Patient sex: M
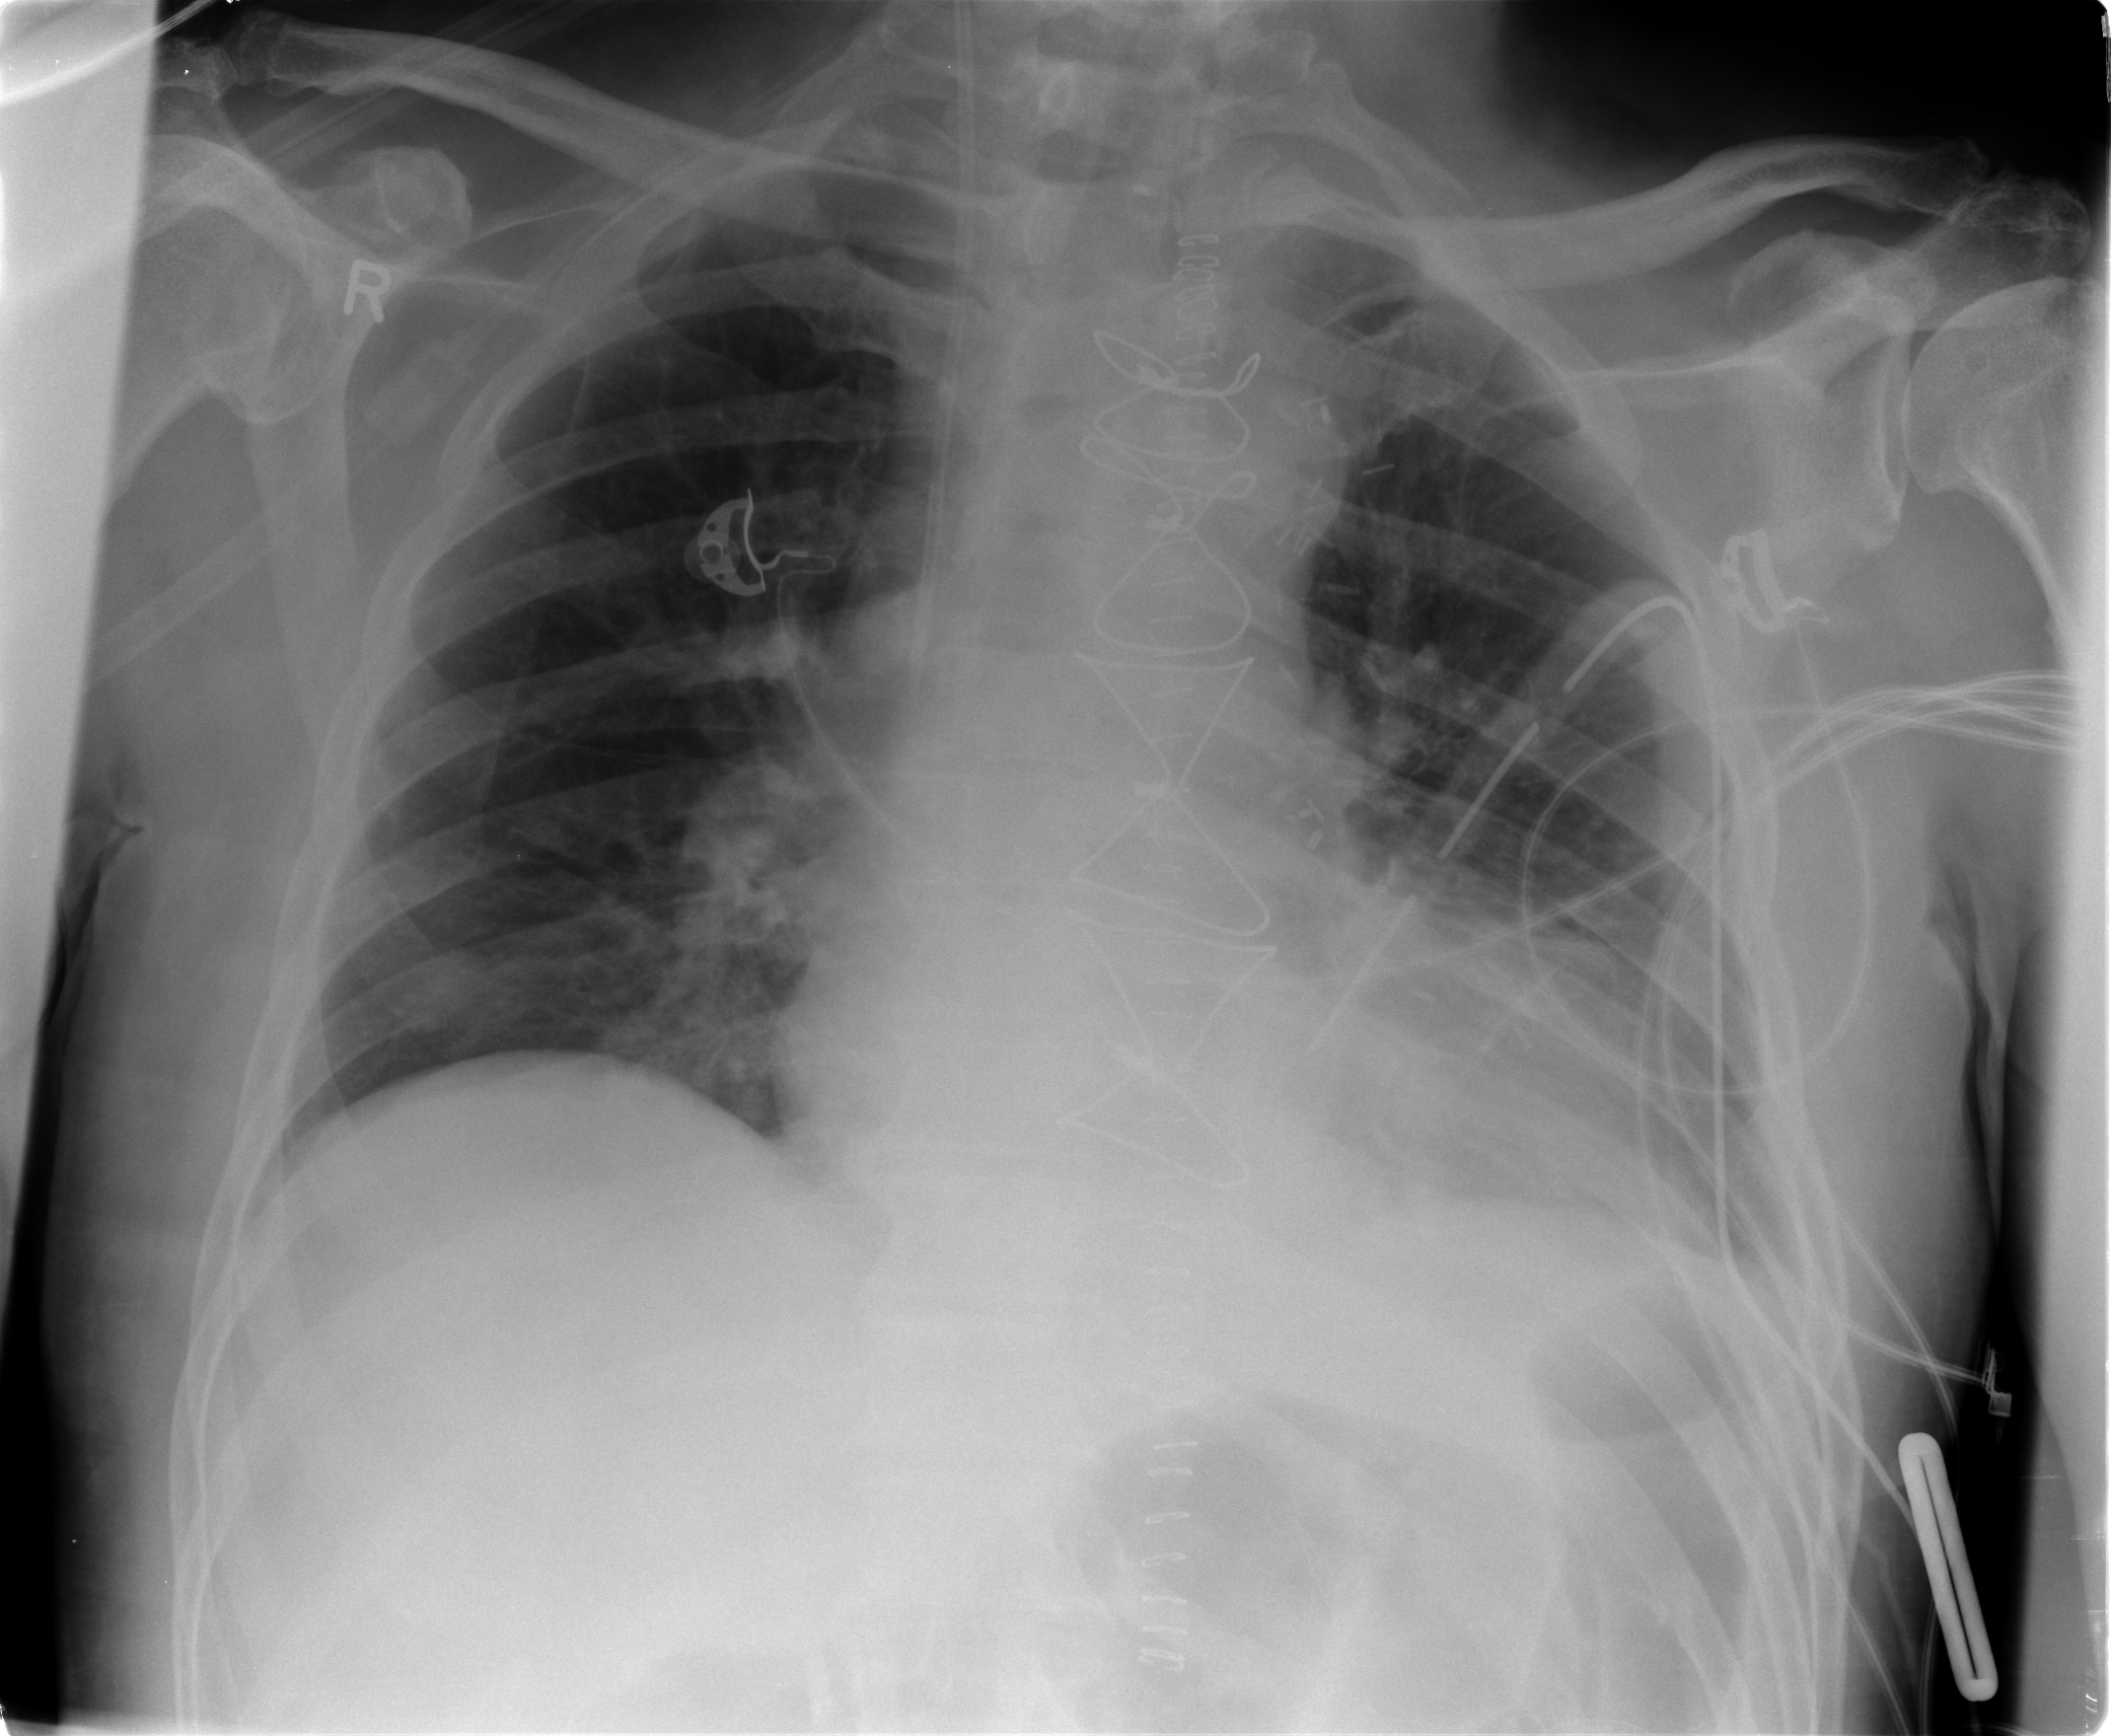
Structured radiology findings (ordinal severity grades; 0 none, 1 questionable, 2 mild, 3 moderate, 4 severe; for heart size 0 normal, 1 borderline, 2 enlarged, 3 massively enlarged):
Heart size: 2
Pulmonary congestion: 2
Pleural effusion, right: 0
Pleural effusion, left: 1
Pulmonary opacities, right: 0
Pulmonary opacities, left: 0
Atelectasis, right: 2
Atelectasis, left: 0